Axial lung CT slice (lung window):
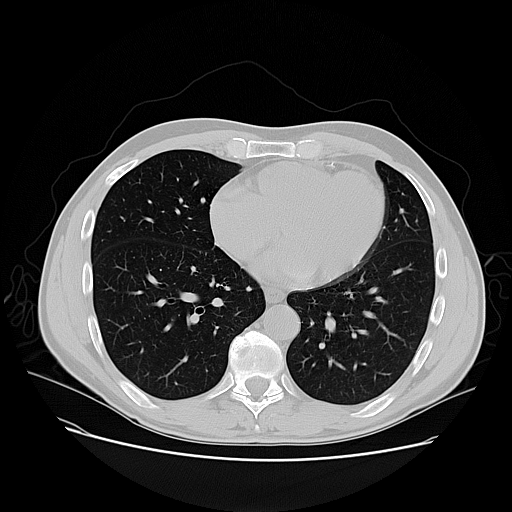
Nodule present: no